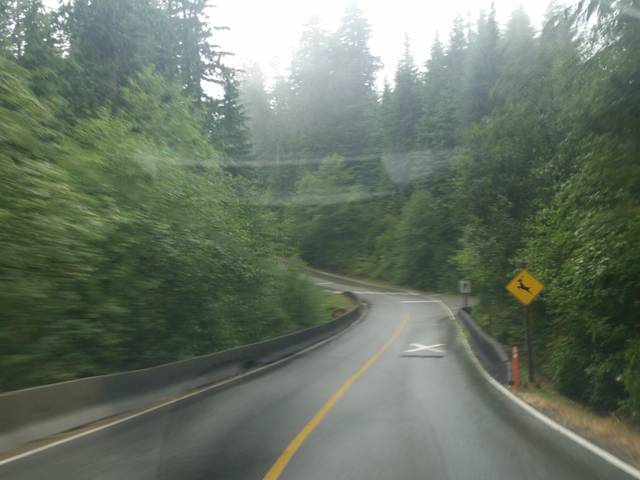
Region: Canada
Coordinates: 49.315, -122.903